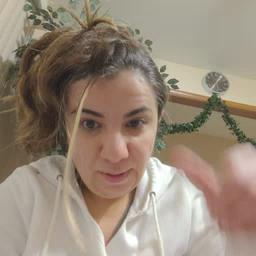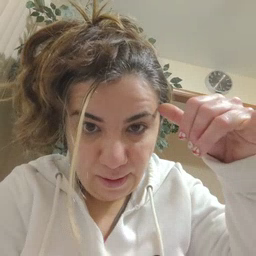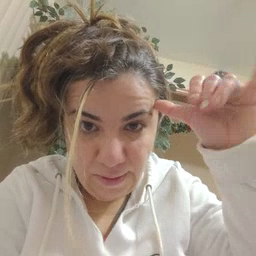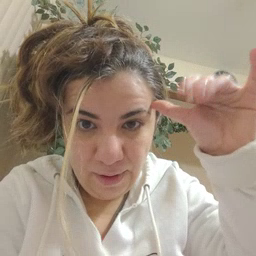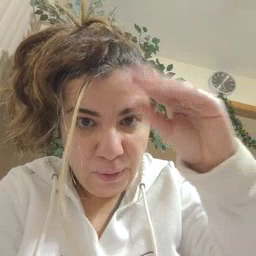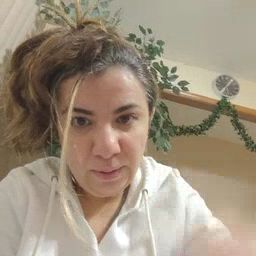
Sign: cowboy